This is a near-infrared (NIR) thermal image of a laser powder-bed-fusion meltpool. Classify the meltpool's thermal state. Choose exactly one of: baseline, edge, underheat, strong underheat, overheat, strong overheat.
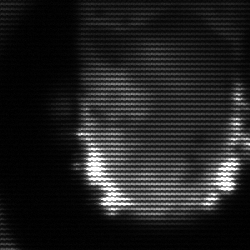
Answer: baseline